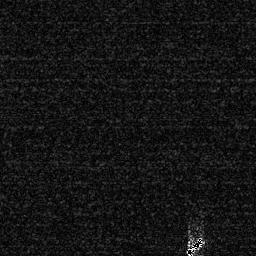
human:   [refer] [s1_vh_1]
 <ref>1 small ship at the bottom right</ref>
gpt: <box>[[71, 91, 80, 99, 0]]</box>